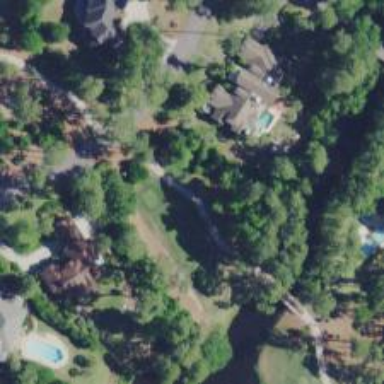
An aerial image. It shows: Path for golf carts.